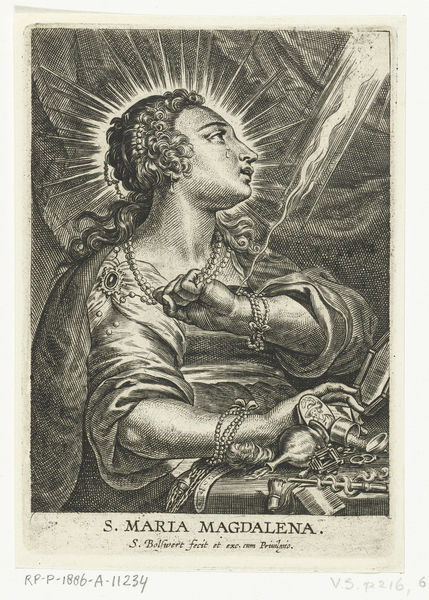
Titel: Maria Magdalena ontdoet zich van haar rijkdom
Künstler: Schelte Adamsz. Bolswert
Standort: Amsterdam
Institution: Rijksmuseum
Schlagwörter: gemälde, gott, himmel, kopf, wolken, frau, frisur, licht, ohrring, profil, schmuck, schwarz, zeichnung, flasche, bibel, mensch, bild, spiegel, locken, perlen, bewegt, italien, kette, aufgewühlt, sturm, ring, weinen, druck, schwarz weiß, radierung, stich, lockig, ketten, erkenntnis, strahl, fläschchen, schein, karte, armband, armbänder, heiligenschein, nimbus, jesus, eitelkeit, blitz, erscheinung, herz, heilig, maria, kupferstich, magdalena, gefäße, maria magdalena, erzengel, reissen, gabriel, geschmeide, zerren, träne, gelockt, heilige geist, anger, speigel, buße, reichtümer, abreissen, zerreissen, zereissen, abressen, feeling hurt